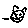
Label: cat